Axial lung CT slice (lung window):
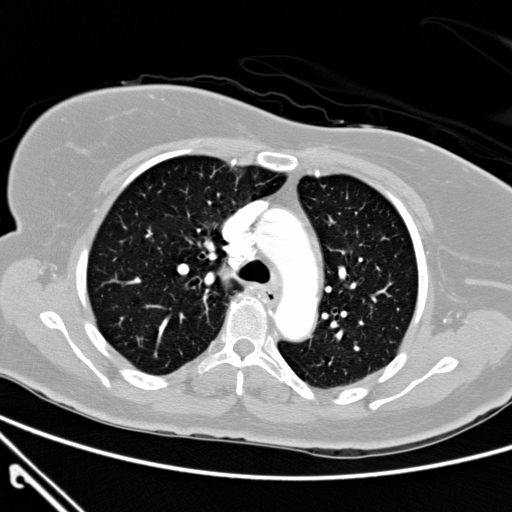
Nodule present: no